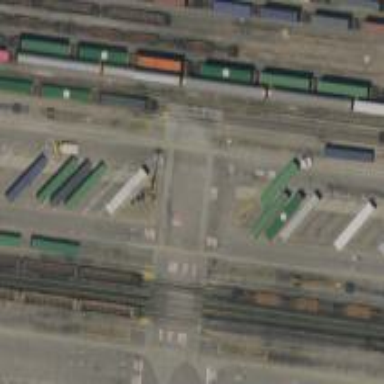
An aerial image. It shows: Railway yard.